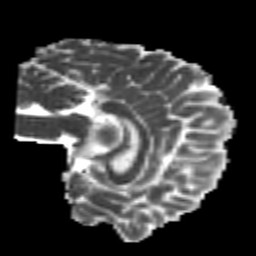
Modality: MD
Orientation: sagittal
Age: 26
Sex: male
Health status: healthy
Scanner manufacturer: philips
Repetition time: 7.384 s
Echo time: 0.08599 s